Chest X-ray:
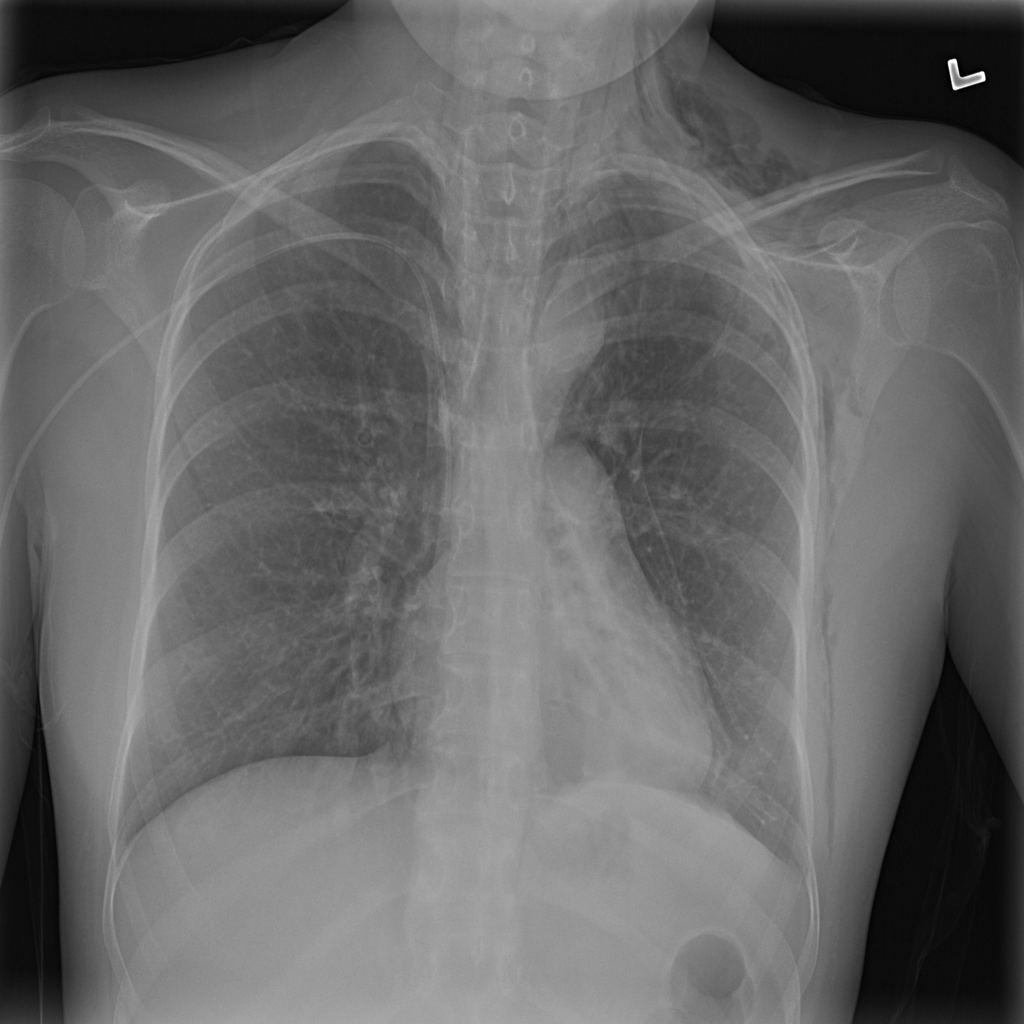
Findings: Consolidation
No abnormal finding: no